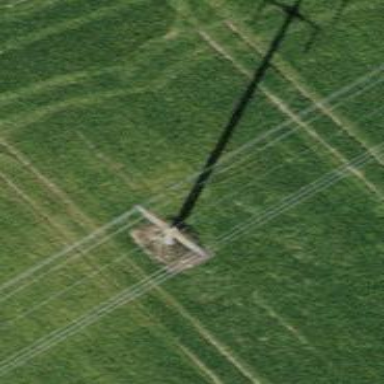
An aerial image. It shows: Power tower.